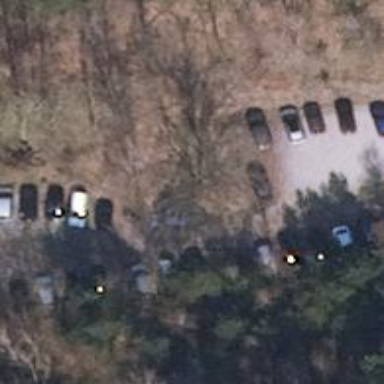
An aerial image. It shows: Road serving as parking aisle.